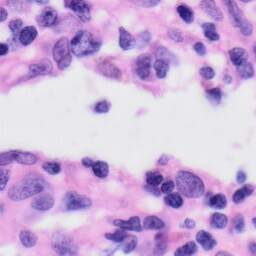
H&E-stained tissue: Skin